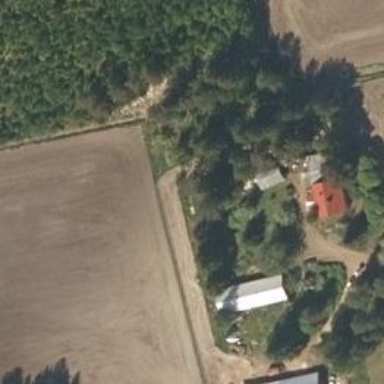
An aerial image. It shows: Farmyard area.